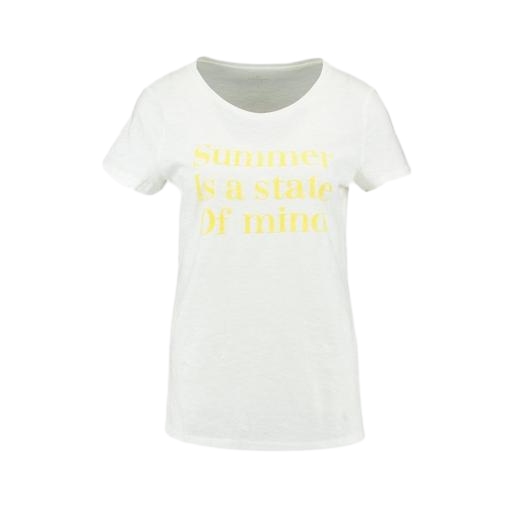
white printed t-shirt, natural women's t-shirt, white graphic t-shirt, white background